Interaction volume radius: 10 \u00c5
Interaction volume height: 30 \u00c5
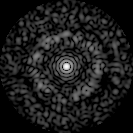
Disorder parameter: 0.8427